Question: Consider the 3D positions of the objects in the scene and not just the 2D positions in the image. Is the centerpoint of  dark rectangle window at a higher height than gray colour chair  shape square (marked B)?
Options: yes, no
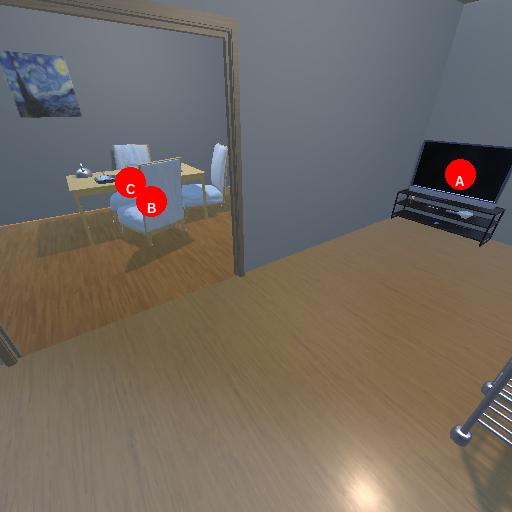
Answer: yes